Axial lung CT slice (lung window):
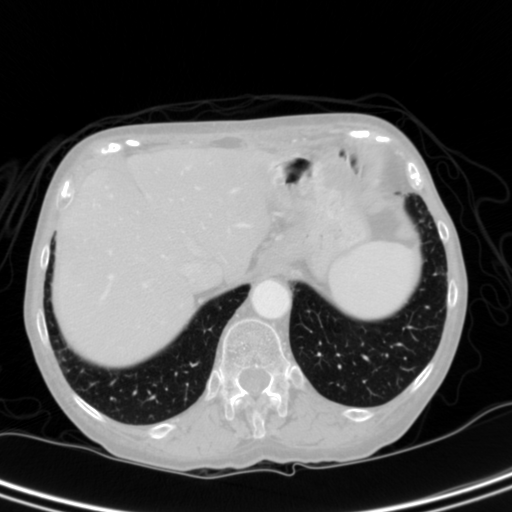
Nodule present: no